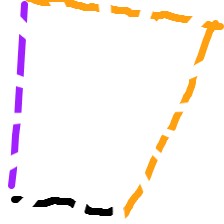
Shape: trapezoid